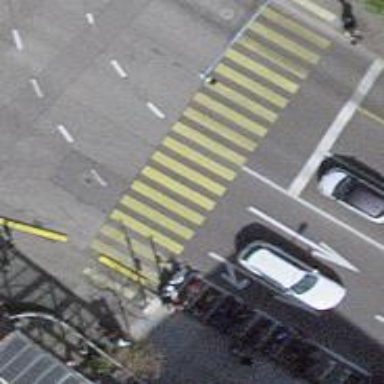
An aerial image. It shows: Crossing with traffic signals.